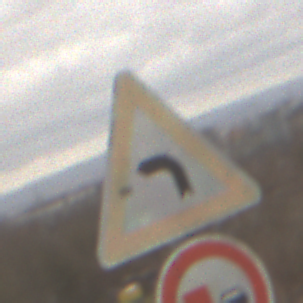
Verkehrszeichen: KurveLinks
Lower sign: UeberholverbotKraftfahrzeuge
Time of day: Midday
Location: Outdoor (Nature)
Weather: Overcast
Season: NotSpecified
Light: Natural